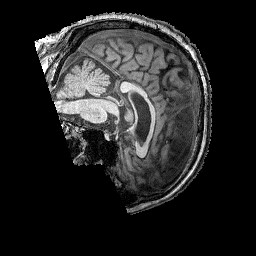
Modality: T1w
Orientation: sagittal
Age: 63
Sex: male
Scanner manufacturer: siemens
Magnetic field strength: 3 T
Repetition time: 2.25 s
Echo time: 0.00415 s